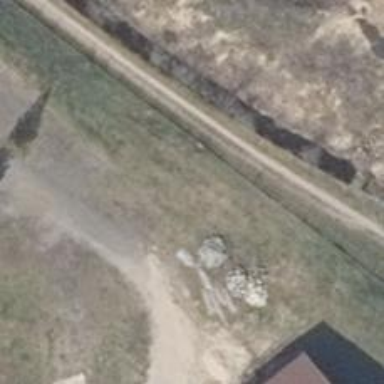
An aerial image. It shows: Abandoned railway with historical significance.